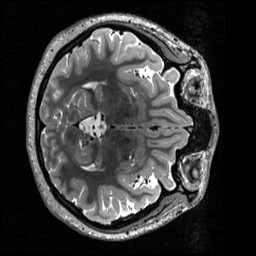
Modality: T2w
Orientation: axial
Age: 19
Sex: female
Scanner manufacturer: siemens
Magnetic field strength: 3 T
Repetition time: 3.2 s
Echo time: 0.566 s